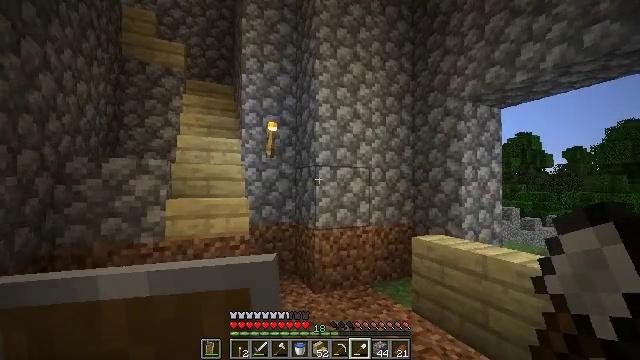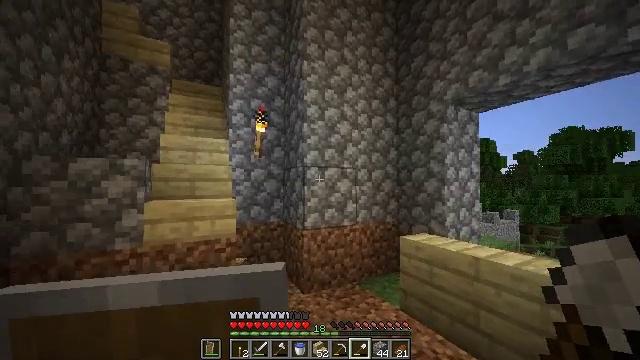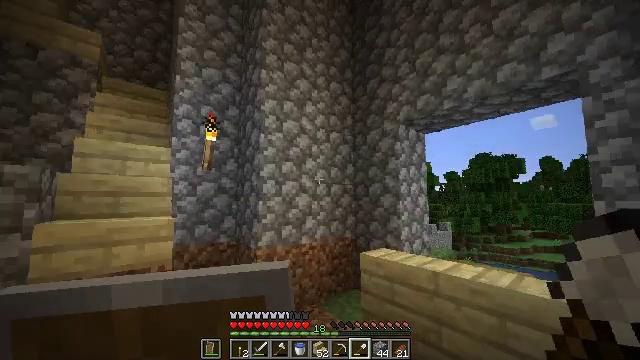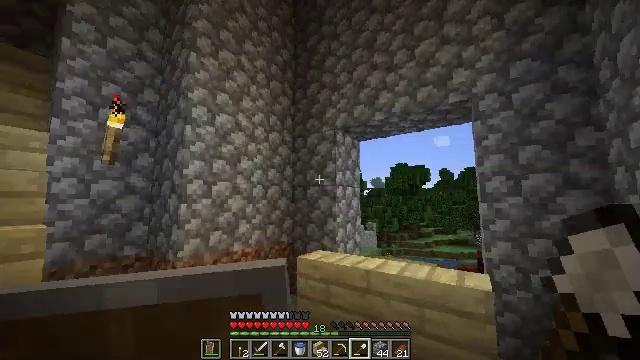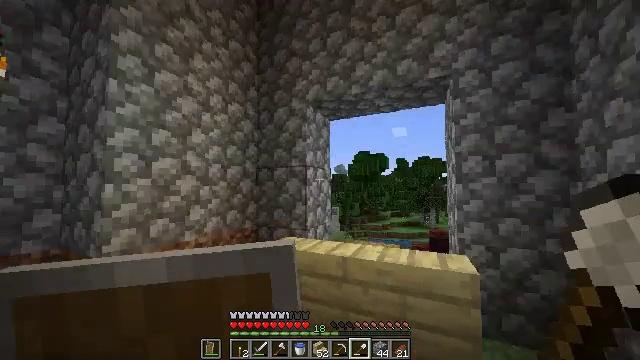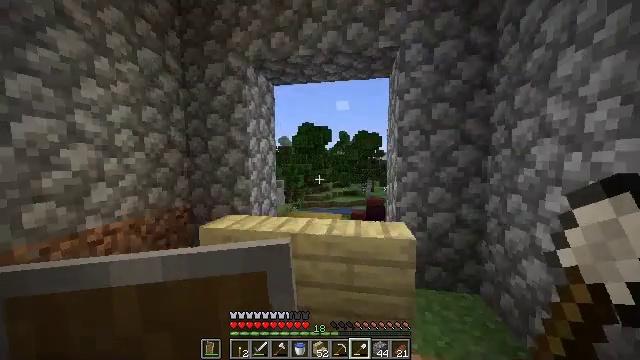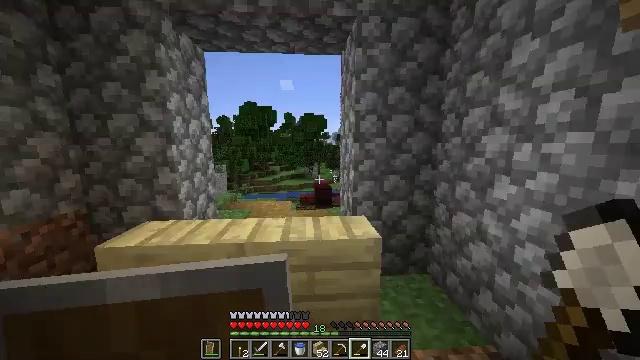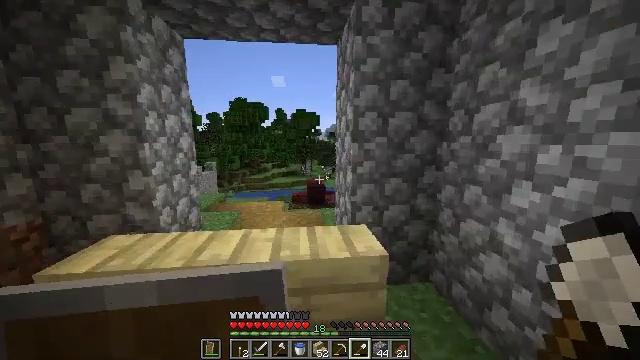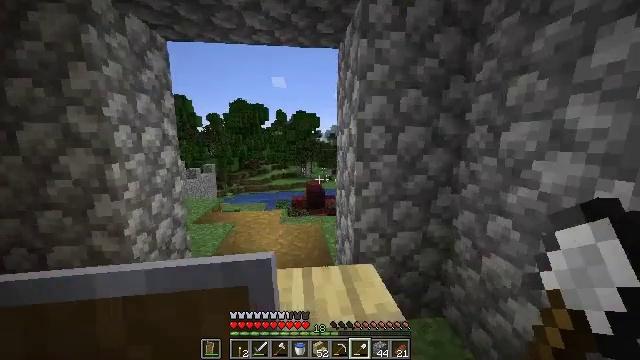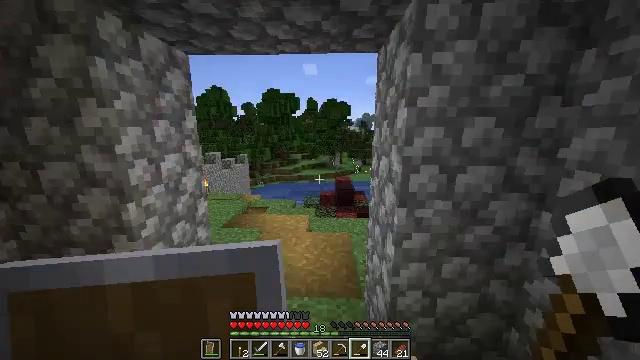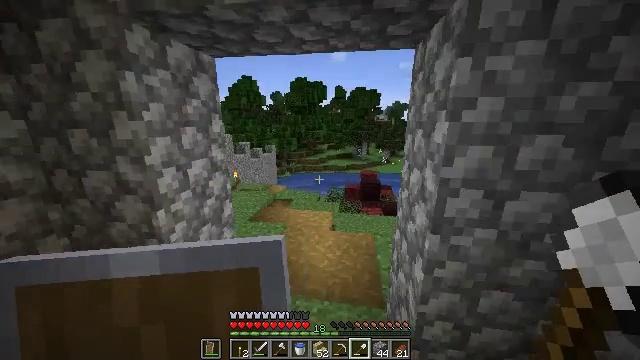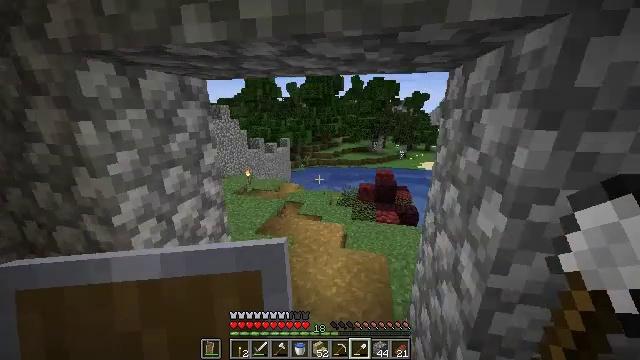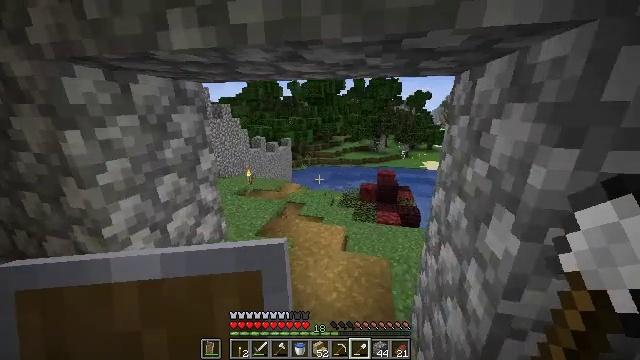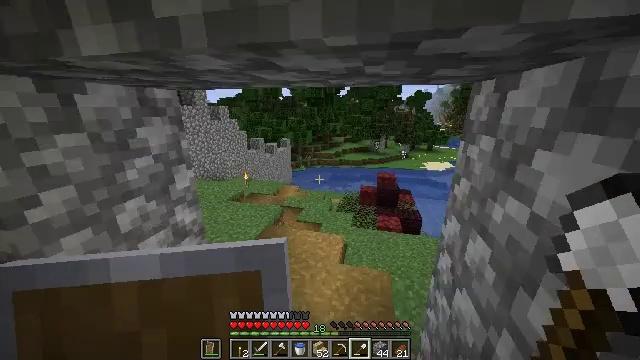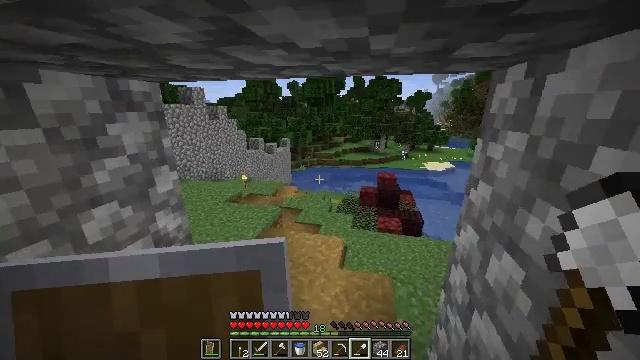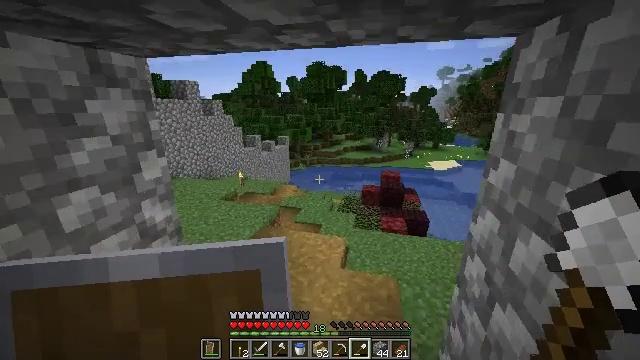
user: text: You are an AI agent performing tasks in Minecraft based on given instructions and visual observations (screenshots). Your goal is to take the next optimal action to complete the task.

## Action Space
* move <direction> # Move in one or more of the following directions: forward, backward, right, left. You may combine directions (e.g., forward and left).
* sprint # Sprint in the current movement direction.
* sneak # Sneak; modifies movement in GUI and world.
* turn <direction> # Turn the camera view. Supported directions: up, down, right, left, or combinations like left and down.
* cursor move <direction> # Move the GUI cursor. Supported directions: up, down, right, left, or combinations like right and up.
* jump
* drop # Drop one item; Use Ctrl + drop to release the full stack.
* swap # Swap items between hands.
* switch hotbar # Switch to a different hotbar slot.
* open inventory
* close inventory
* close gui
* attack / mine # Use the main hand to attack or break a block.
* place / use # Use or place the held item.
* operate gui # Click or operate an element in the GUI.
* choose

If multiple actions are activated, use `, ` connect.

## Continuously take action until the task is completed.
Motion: motion action
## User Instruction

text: Transform spruce logs into planks in your crafting grid.
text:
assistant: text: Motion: move forward, turn right
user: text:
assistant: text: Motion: move forward, turn right and up
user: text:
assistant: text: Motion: move forward, turn right
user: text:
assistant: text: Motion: move forward, turn right and down
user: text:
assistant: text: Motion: move forward, turn right and down
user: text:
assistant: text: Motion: move forward, turn right and down
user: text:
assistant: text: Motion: move forward, turn right
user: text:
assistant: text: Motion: move forward, jump
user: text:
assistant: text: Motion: move forward, turn left and down, jump
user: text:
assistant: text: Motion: move forward, turn left and down, jump
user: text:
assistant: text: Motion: move forward, turn left and down, jump
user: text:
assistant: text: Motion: move forward, jump
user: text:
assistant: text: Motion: move forward
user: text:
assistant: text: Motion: move forward
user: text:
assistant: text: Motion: move forward
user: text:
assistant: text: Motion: no_op
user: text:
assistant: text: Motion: no_op
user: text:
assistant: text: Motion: move forward
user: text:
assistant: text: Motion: move forward
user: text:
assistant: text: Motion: move forward
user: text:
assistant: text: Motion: turn right
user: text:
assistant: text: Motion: move forward, turn right
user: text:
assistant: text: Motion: move forward, turn right
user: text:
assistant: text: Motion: move forward, turn right
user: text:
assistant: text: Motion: move forward
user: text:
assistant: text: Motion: move forward
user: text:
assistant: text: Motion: move forward, turn right
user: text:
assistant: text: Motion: move forward, turn right
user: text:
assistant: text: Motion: move forward, turn right
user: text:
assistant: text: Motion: move forward, turn right